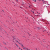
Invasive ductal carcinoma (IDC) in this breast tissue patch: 0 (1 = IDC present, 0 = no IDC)